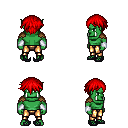
a pixel art fantasy rpg character, male body template, orc, green skin, leather shoulder armor, gold greaves, red short bangs hairstyle, white cloth bracers, ghillies, four views (front, back, left, right), 2x2 character sprite sheet, small pixel art, hard edges, no anti-aliasing